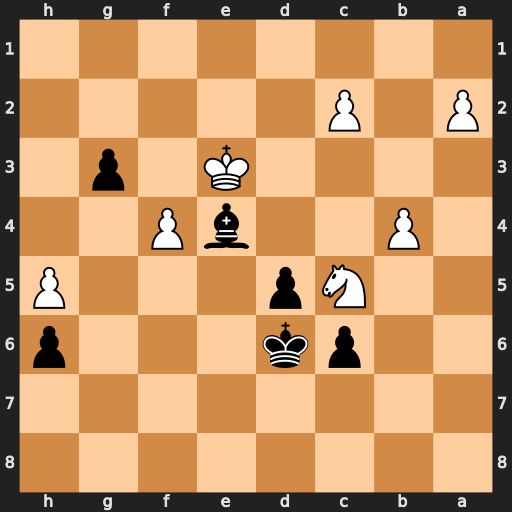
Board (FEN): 8/8/2pk3p/2Np3P/1P2bP2/4K1p1/P1P5/8
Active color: b
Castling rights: -
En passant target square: -
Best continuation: d4+ Ke2 Bxc2 Kf3 Kd5